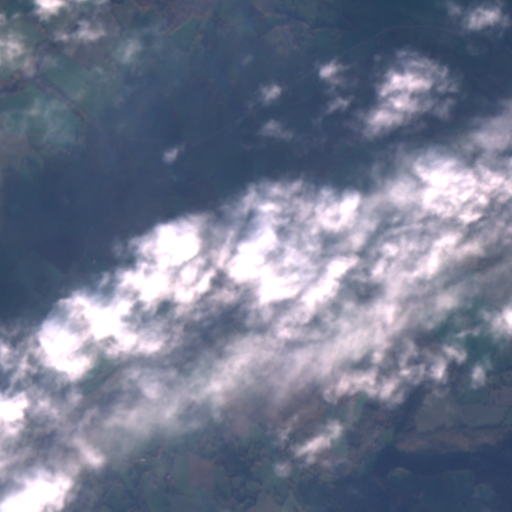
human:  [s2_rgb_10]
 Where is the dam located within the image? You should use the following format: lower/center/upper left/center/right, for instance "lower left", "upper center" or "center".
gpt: The dam is located in the upper right of the image.
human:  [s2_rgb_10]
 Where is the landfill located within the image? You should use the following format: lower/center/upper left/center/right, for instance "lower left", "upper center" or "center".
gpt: The landfill is located in the lower left of the image.
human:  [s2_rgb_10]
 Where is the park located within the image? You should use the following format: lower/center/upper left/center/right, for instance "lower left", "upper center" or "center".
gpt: There is no park in the image.